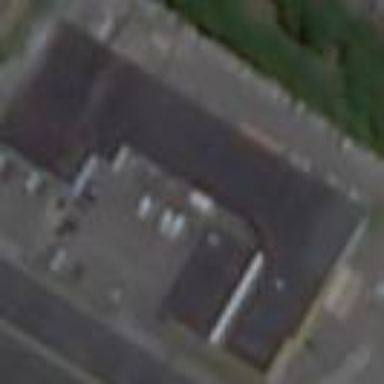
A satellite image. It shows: Commercial building.